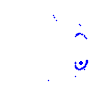
Particle: proton